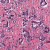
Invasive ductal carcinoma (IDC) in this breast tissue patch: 1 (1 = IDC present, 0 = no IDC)